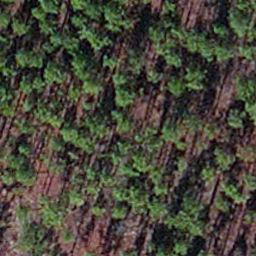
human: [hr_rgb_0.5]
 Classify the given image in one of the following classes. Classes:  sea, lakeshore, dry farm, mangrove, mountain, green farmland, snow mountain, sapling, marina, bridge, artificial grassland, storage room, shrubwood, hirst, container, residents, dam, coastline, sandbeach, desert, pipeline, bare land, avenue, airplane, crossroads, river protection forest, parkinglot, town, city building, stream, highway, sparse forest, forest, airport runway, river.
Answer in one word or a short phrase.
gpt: sapling